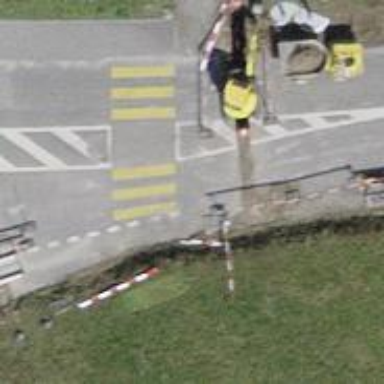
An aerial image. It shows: Marked crossing with zebra crossing. There is island at the crossing.